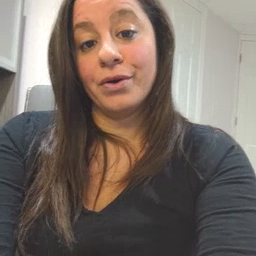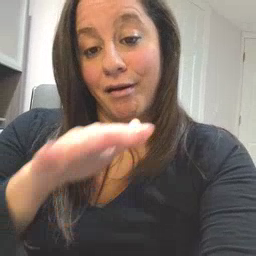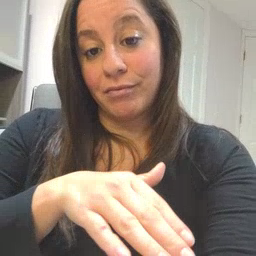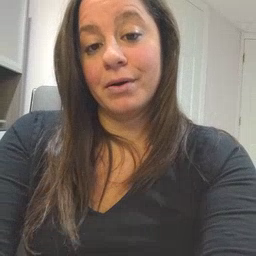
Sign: on